Question: I have a UITextField with some words in it, and I want to figure out the bounding rect for a word at some index.
It's better to give some visual example so I have made a sketch to show what I want.
Let's say I want the bounding rect of "nice" (relative) to the UITextField/UILabel so I would call some method like
'[self boundingRectForWordAtIndex:2]'
And It would give me the rect you see in the picture

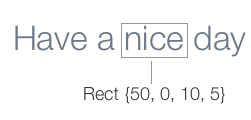
Answer: I figured it out by using the following code
Inspired from the thread: <URL>
'''
- (void)focusOnWordAtIndex:(int)index {
NSAttributedString *s = [[NSAttributedString alloc] initWithString:self.textField.text
attributes:@{NSFontAttributeName:self.textField.font}];
NSTextContainer* tc = [[NSTextContainer alloc] initWithSize:CGSizeMake(CGFLOAT_MAX, self.frame.size.height)];
tc.lineFragmentPadding = 0.0;
NSLayoutManager* lm = [NSLayoutManager new];
NSTextStorage* tm = [[NSTextStorage alloc] initWithAttributedString:s];
[tm addLayoutManager:lm];
[lm addTextContainer:tc];
CGRect wordRect = [lm boundingRectForGlyphRange:[self rangeForWordAtIndex:index] inTextContainer:tc];
// Other code to focus....
}
- (NSRange)rangeForWordAtIndex:(int)index {
__block NSRange result;
__block int i = 0;
NSString *text = self.textField.text;
[text enumerateSubstringsInRange:NSMakeRange(0, text.length)
options:NSStringEnumerationByWords
usingBlock:^(NSString *substring,
NSRange substringRange,
NSRange enclosingRange,
BOOL *stop)
{
if (i >= index) {
result = substringRange;
*stop = YES;
}
i++;
}];
return result;
}
'''